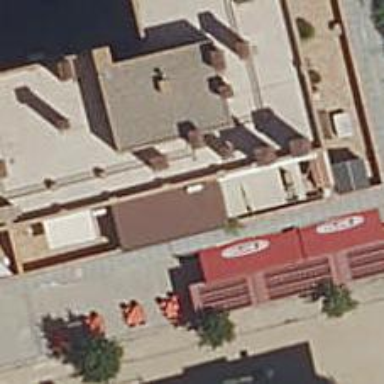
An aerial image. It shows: Restaurant.